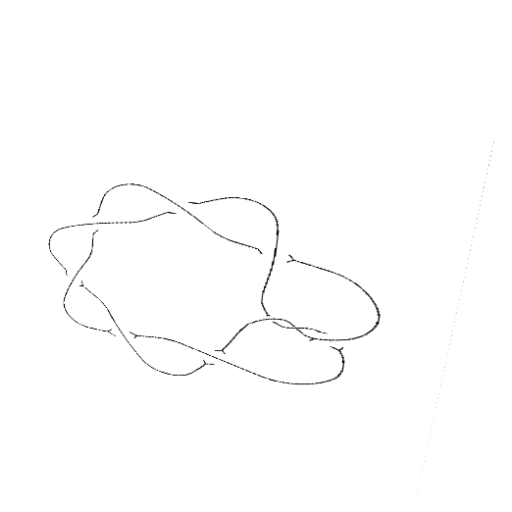
Crossing number: 9